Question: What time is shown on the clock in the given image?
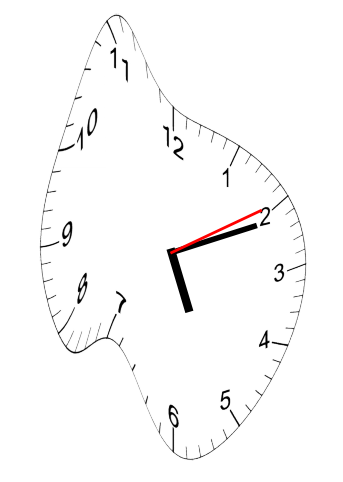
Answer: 05:11:10